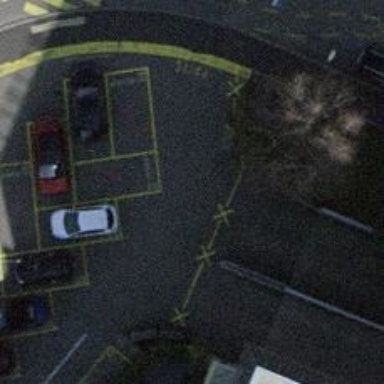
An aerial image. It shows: Road serving as parking aisle.